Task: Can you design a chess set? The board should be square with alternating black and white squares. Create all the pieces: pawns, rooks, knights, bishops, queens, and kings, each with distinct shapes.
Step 733:
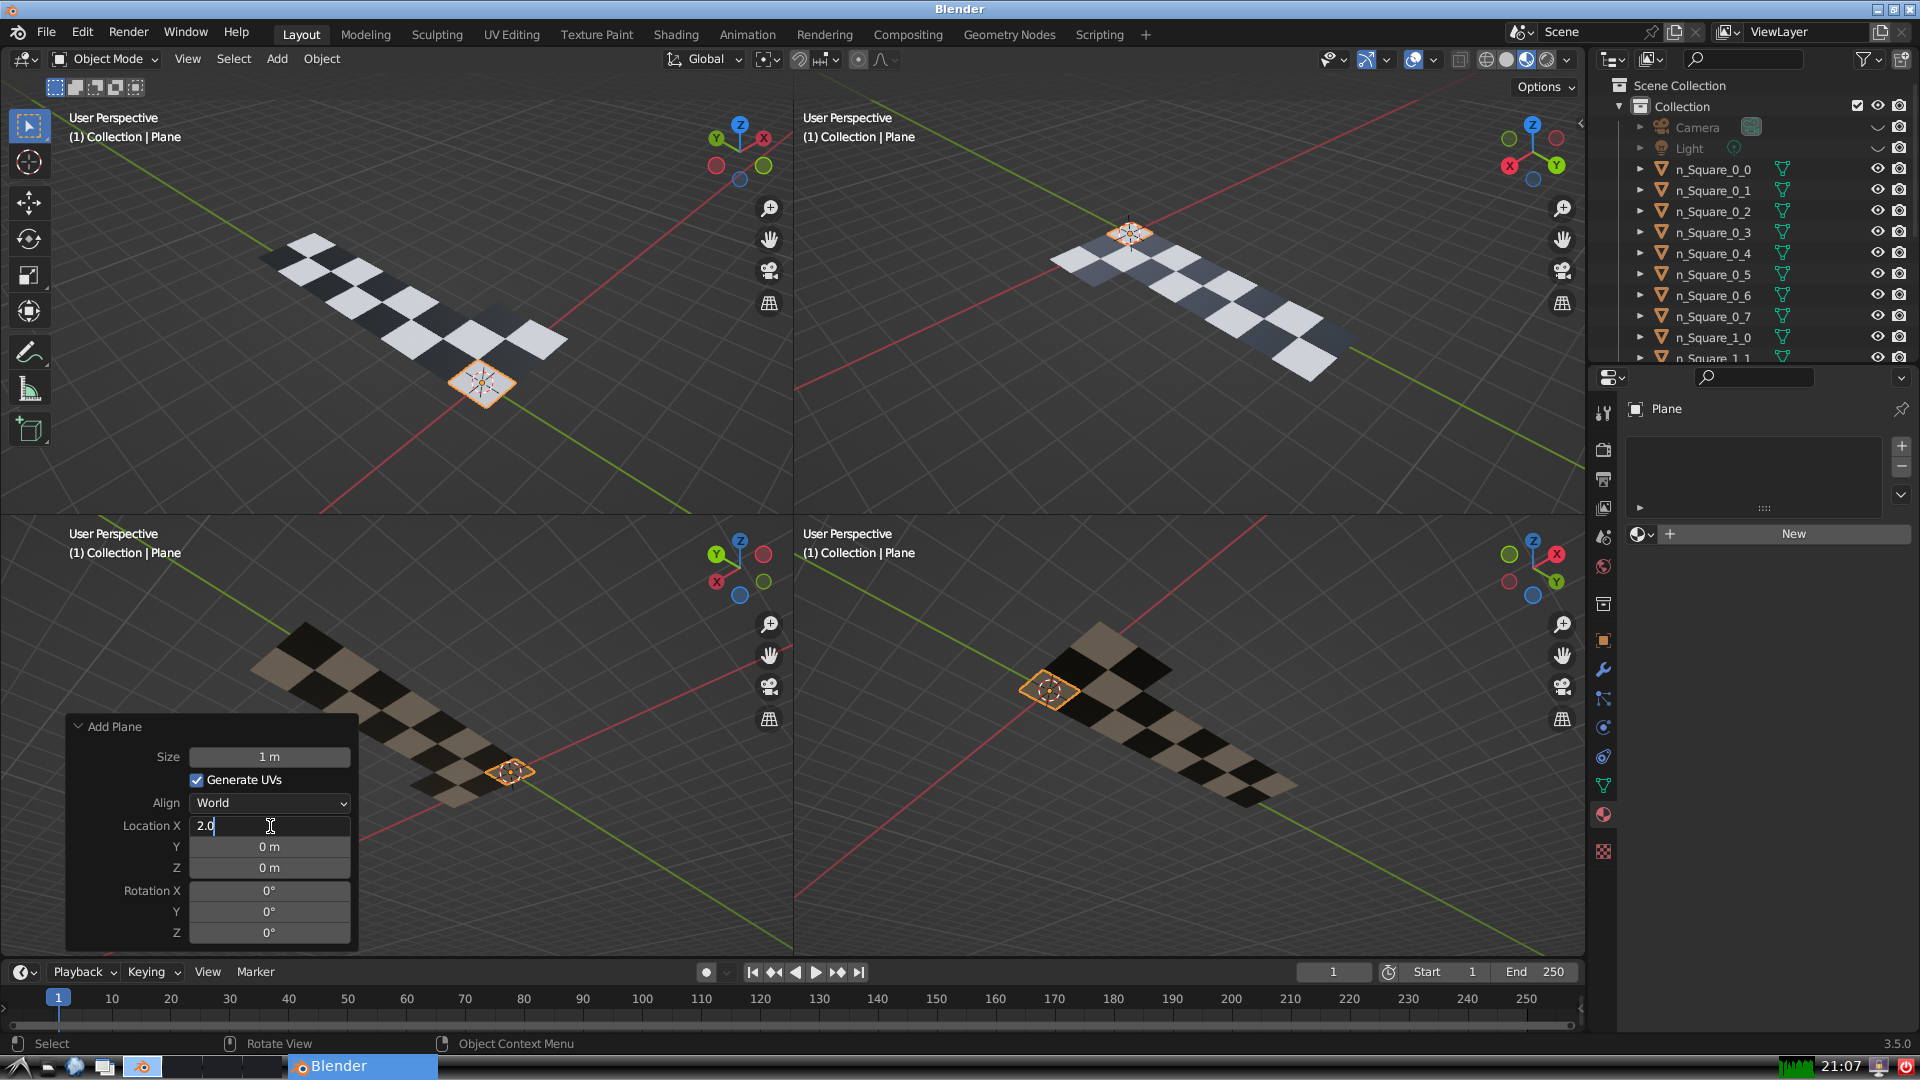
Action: {"key_press": ['Return']}